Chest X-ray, AP view. Patient: 15 years old, sex M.
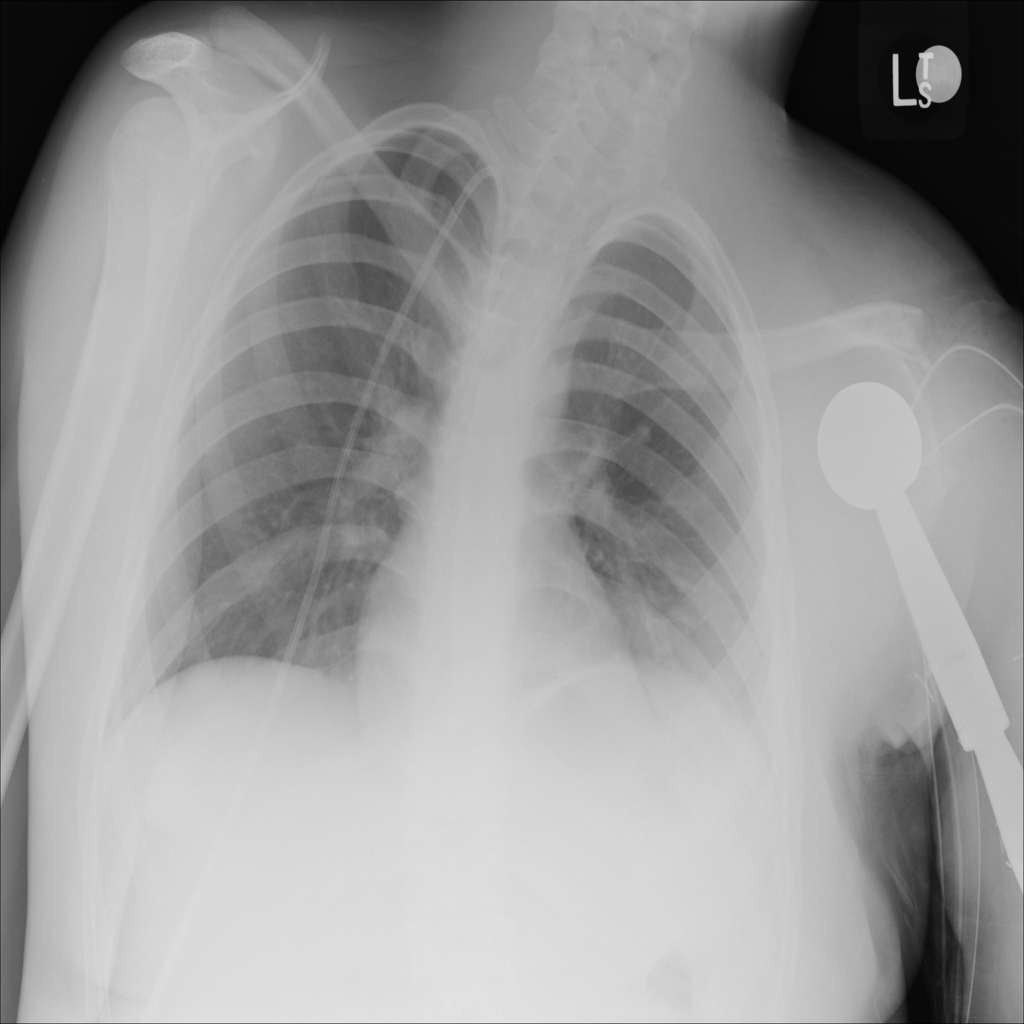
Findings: No Finding